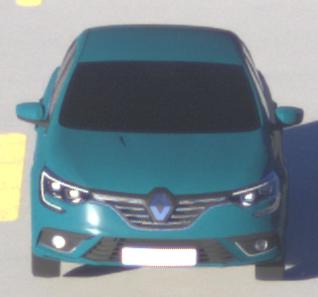
Make: Renault
Model: Mégane ENERGY TCe 100
Detailed model: Mégane (IV)
Model produced from: 2016/03
Model produced until: 2018/08
Doors: 5
Color: blue
Road condition: dry road
Daytime: sunrise or sunset
Contrast: high contrast